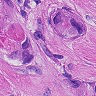
Metastatic tissue present: yes